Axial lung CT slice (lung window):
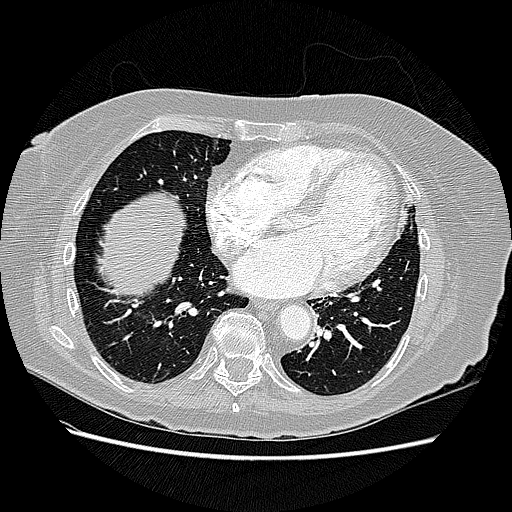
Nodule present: no